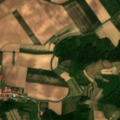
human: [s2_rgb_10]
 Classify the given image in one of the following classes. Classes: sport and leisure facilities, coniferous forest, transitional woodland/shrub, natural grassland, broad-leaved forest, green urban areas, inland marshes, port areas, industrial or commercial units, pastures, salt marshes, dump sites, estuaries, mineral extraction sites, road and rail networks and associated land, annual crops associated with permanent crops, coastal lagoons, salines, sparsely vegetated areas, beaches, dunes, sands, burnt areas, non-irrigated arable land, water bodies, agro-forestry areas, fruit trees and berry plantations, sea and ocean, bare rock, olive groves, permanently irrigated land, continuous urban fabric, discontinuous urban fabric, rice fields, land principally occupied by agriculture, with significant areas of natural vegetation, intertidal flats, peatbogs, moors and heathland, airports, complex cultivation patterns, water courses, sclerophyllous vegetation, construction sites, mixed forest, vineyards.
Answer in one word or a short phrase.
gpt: discontinuous urban fabric, non-irrigated arable land, vineyards, complex cultivation patterns, land principally occupied by agriculture, with significant areas of natural vegetation, broad-leaved forest, mixed forest